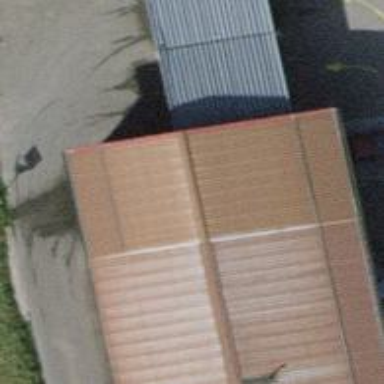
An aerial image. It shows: Car wash facility.